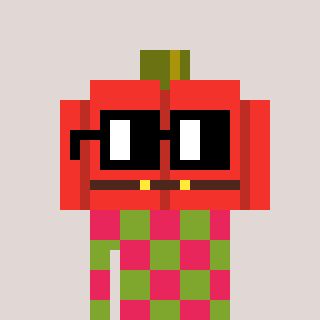
a pixel art character with square black glasses, a pumpkin-shaped head and a slimegreen-colored body on a warm background